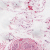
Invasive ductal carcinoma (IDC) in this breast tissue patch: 0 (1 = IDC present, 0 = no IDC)